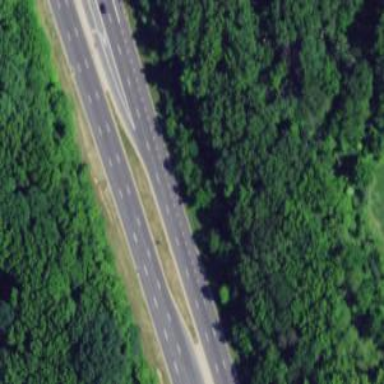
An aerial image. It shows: Expressway with asphalt surface categorized as trunk highway.